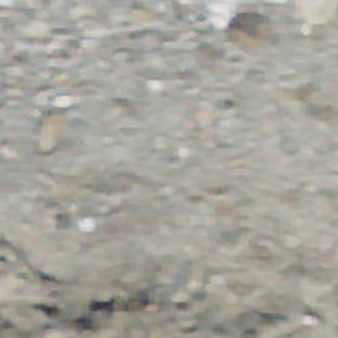
Label: other